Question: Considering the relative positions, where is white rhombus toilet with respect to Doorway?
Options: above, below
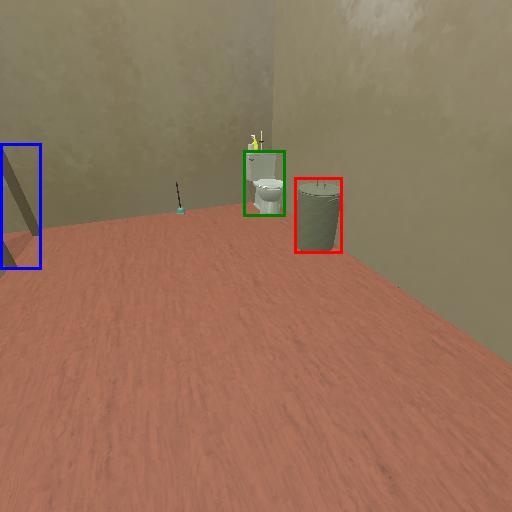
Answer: above